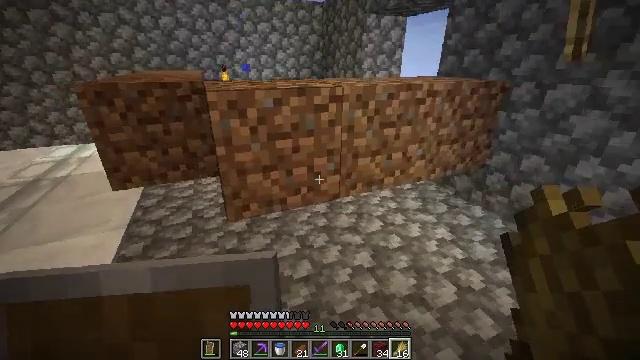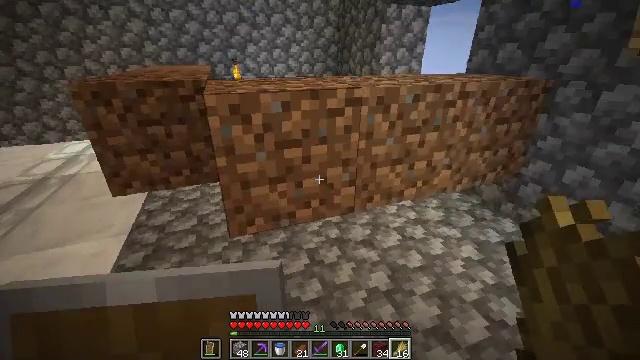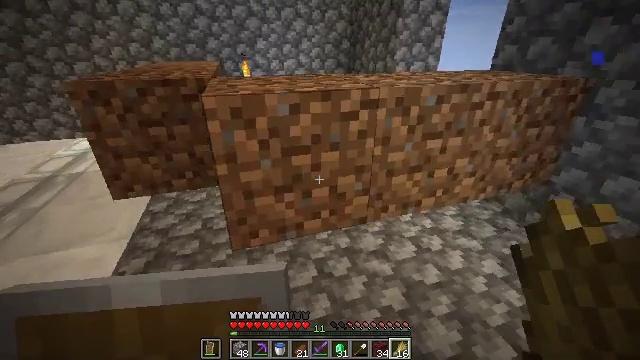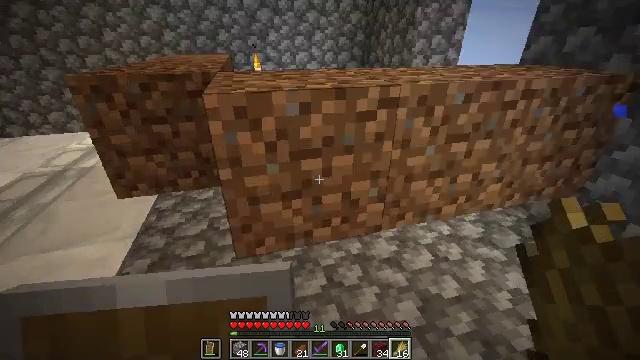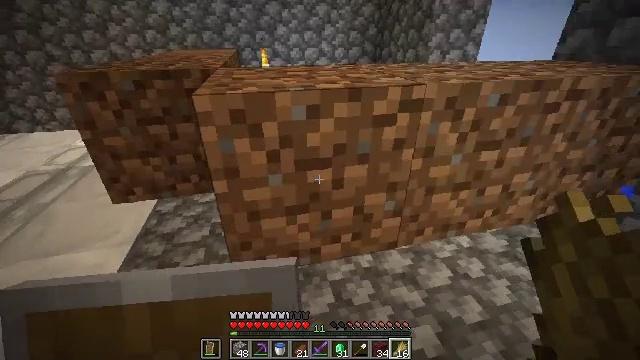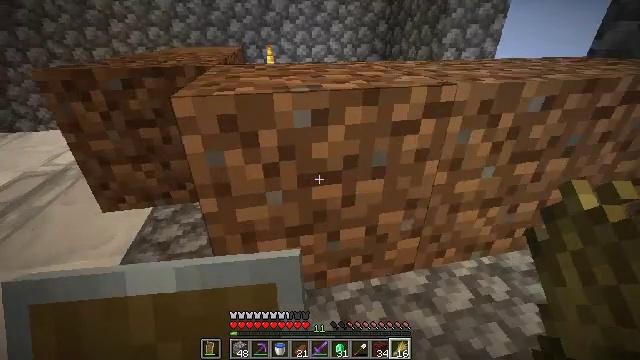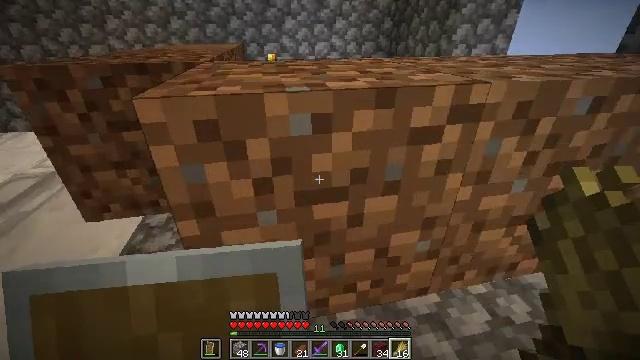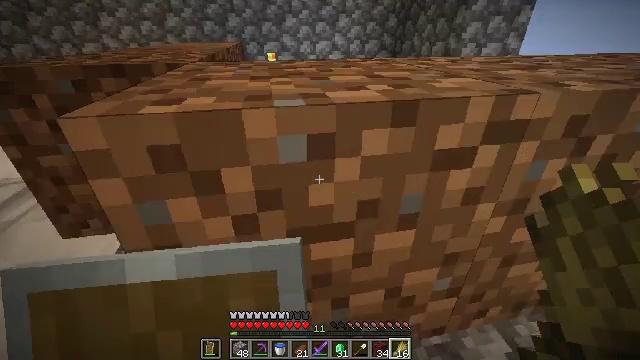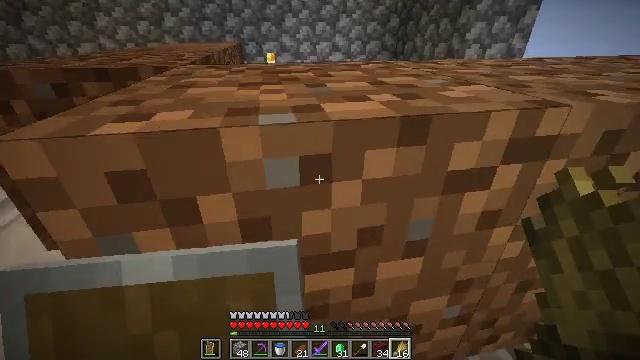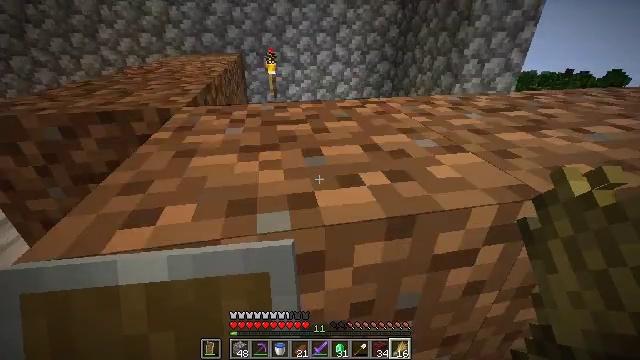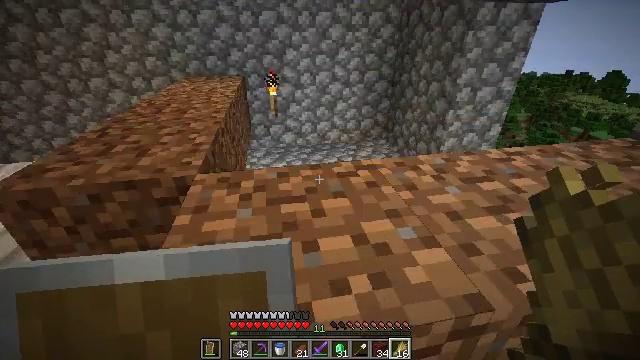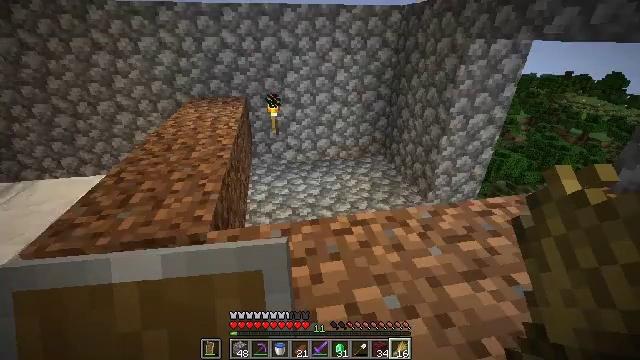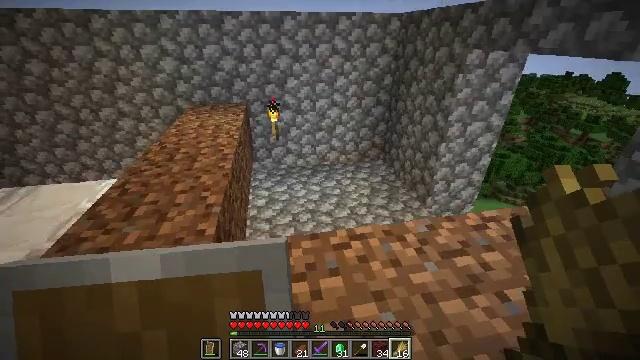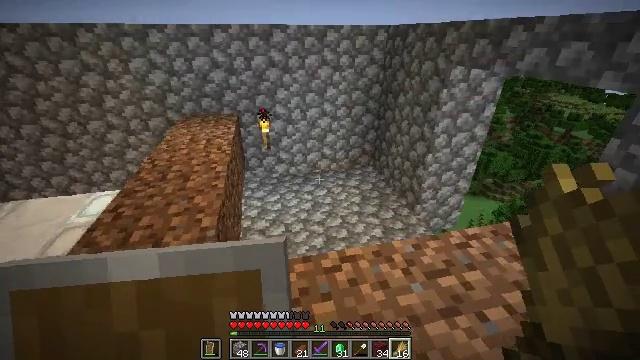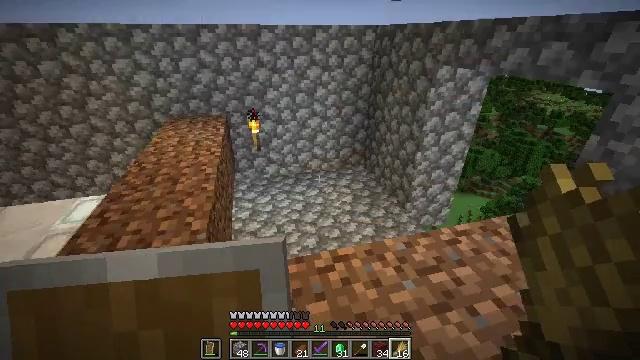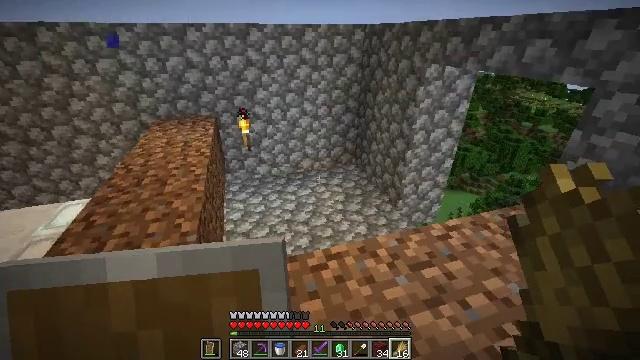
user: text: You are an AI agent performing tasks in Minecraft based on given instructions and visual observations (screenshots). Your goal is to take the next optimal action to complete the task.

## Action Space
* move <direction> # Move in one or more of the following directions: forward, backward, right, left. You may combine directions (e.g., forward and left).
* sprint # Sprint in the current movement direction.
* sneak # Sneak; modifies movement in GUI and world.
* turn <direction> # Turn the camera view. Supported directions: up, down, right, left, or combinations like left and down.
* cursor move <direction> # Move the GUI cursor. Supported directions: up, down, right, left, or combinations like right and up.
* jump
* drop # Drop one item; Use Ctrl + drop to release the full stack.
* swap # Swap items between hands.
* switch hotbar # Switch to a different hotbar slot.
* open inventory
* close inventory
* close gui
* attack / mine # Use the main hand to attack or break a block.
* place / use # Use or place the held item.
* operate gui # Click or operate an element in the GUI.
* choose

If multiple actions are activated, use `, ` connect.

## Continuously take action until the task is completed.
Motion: motion action
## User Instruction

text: Drop wheat from the inventory.
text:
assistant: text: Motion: move forward, turn left and down
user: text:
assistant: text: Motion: move forward, turn left
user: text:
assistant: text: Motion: move forward, turn left and down
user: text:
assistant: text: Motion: move forward, turn left
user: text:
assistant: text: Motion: move forward, turn left
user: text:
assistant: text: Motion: move forward
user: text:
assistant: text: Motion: no_op
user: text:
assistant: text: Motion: no_op
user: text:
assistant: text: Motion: jump
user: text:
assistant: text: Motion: jump
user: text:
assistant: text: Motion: jump
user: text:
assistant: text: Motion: jump
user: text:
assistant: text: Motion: turn right
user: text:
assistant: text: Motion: turn right
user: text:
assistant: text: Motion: turn right
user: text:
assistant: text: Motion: turn right
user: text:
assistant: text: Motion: turn right
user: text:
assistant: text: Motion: turn right
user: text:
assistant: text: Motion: turn right
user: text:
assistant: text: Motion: turn right
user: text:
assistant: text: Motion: turn right and up
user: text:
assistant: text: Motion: turn right and up
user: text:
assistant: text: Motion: turn right and up
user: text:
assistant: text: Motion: turn right and up
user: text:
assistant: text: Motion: turn right
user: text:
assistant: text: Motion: turn right
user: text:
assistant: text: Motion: turn right
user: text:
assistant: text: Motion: no_op
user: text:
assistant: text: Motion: no_op
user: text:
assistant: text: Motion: no_op